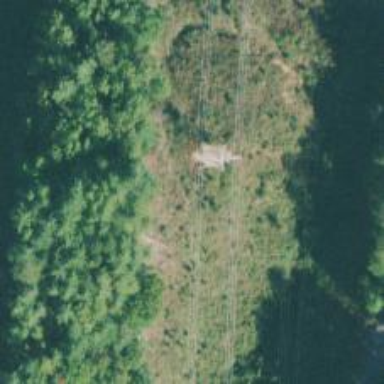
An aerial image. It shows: Power tower.